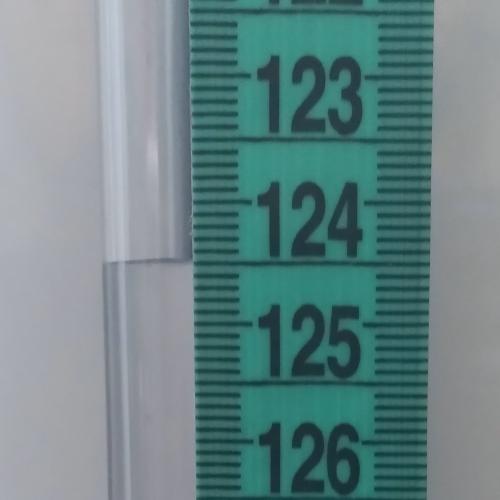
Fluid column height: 124.5 cm